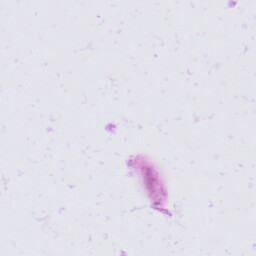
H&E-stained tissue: Prostate